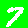
Digit: 7